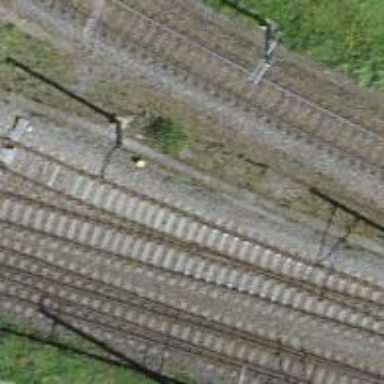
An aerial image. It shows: Single-track electrified railway with contact line. It is spur line for service.